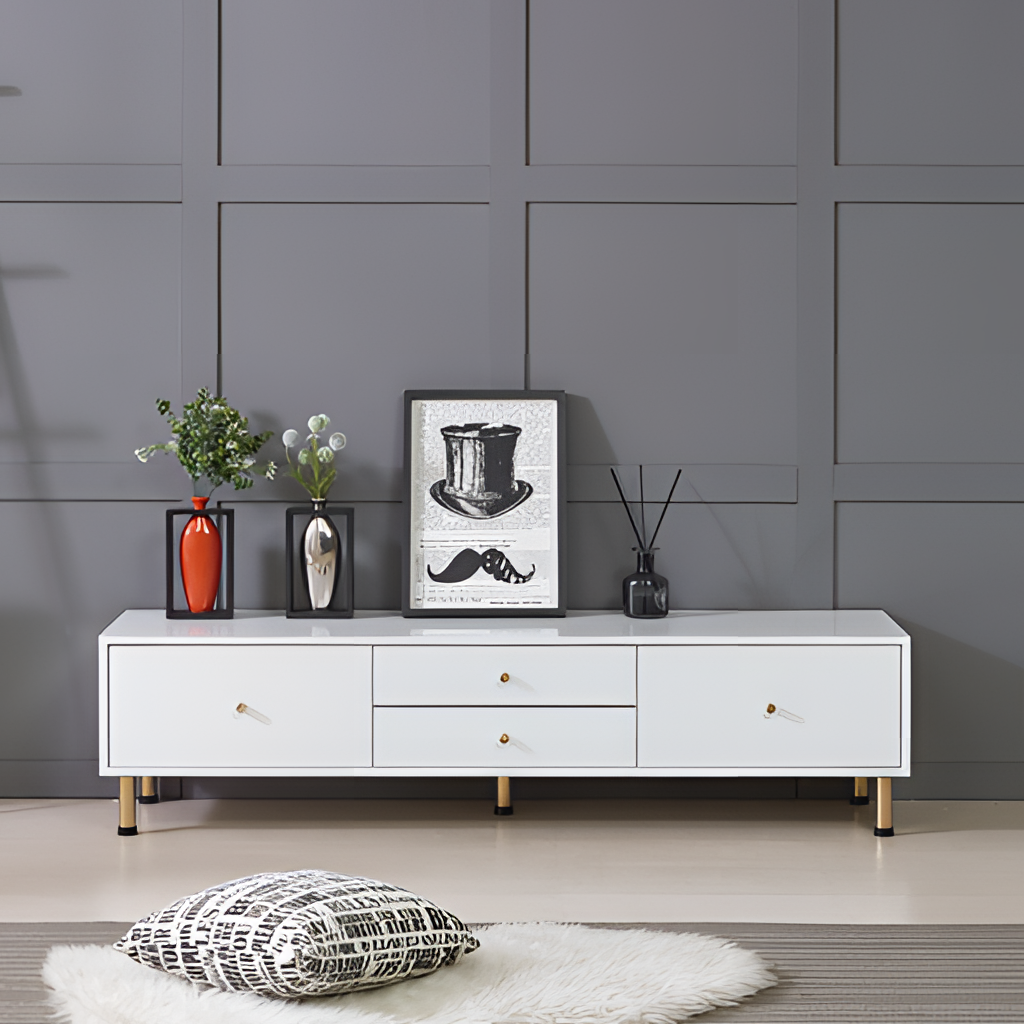
white wood console table, living room, modern, wood flooring, with plank pattern, panel wallpaper, with solid pattern